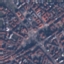
Label: Residential